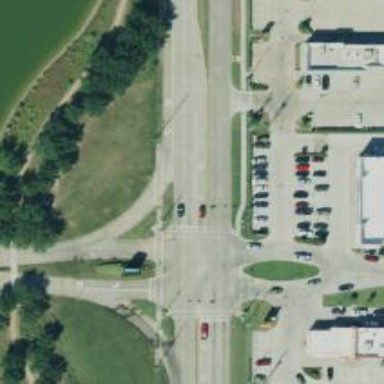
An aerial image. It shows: Crossing on the road.